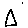
Label: triangle